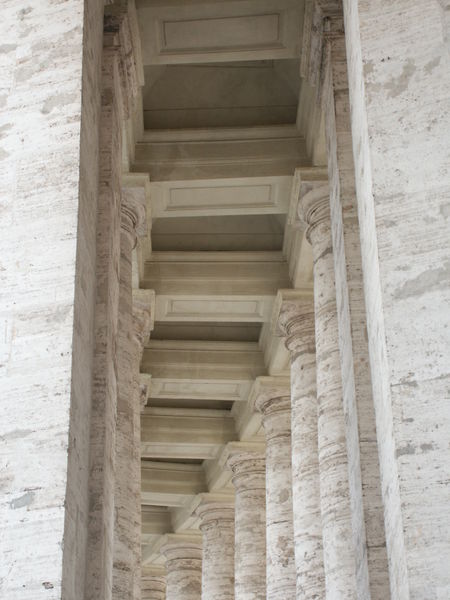
Titel: Petersplatz in Rom
Künstler: Giovanni Lorenzo Bernini
Standort: Rom, S. Pietro (EU - I - Latium)
Schlagwörter: weiß, ausschnitt, marmor, pfeiler, stützen, säulen, alt, architektur, stein, steine, bild, kirche, decke, foto, oben, gang, rom, kurve, schloß, tempel, kassetten, kapitel, kollonaden, petersdom, teilansicht